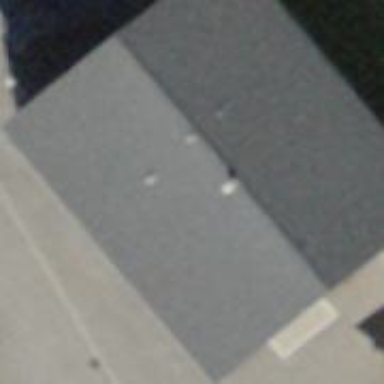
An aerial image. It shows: Tan house with gabled roof oriented along the building.